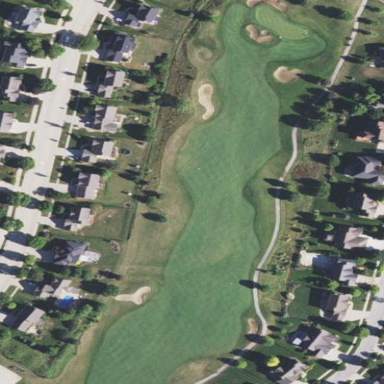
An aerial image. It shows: Grassy area designated as golf fairway.